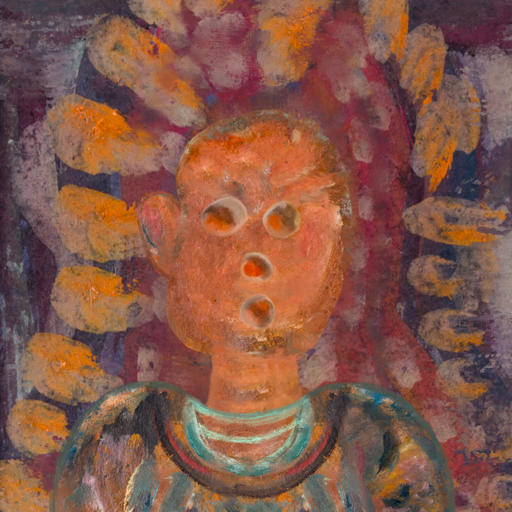
Background: Doll, Head And Neck Front: Boggyland, Face Front: Rupkatha, Bust: Boggyland, Hair Front: Blank, Head Accessory: Blank, Second Necklace: Blank, Necklace: Blank, Baby: Blank